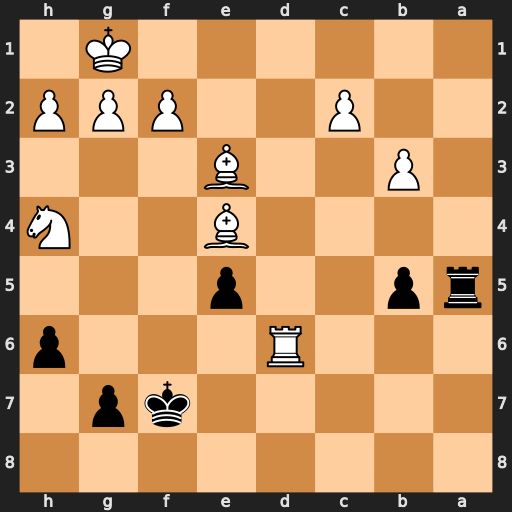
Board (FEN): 8/5kp1/3R3p/rp2p3/4B2N/1P2B3/2P2PPP/6K1
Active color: b
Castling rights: -
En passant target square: -
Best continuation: Ra1+ Bc1 Rxc1+ Rd1 Rxd1#